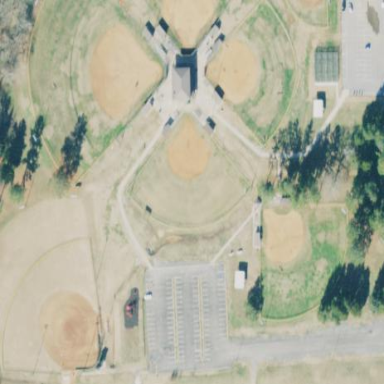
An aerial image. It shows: Softball pitch for leisure land activities.